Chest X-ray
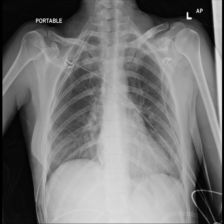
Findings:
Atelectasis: negative
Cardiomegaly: negative
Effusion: negative
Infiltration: negative
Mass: negative
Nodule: negative
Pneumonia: negative
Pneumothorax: negative
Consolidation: negative
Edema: negative
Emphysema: negative
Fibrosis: negative
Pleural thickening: negative
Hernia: negative